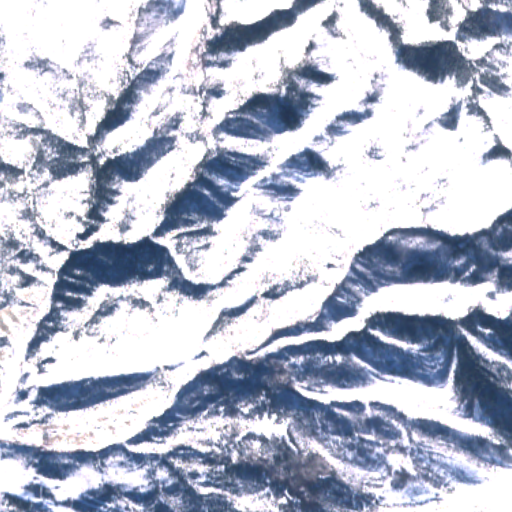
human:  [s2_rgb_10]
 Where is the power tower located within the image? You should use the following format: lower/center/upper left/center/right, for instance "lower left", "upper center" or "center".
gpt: The power tower is located in the lower left of the image.
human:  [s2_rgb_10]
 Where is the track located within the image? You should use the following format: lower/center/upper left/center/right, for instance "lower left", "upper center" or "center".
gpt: There is no track in the image.